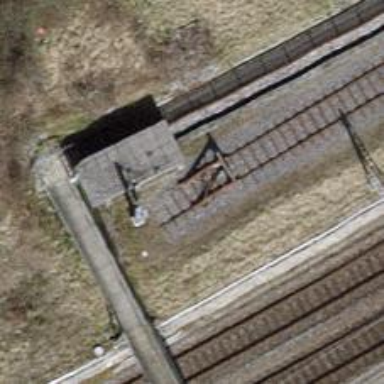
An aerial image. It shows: Railway buffer stop.